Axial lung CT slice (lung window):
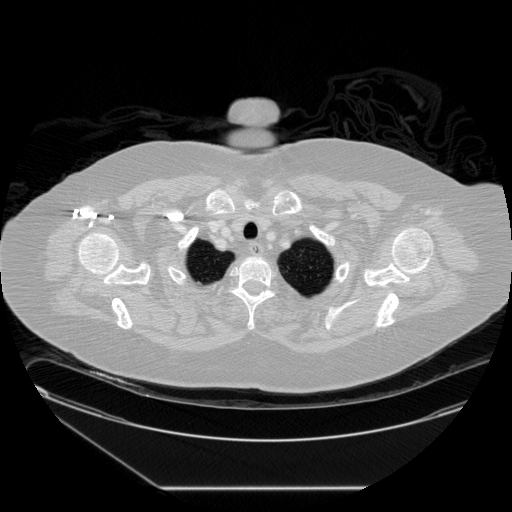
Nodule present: no